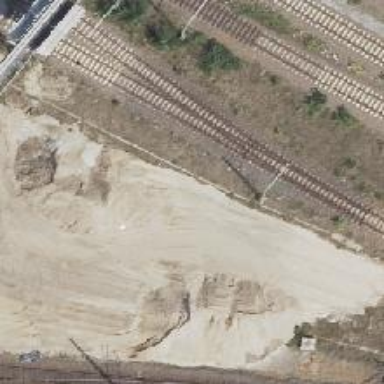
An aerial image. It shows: Railway switch.